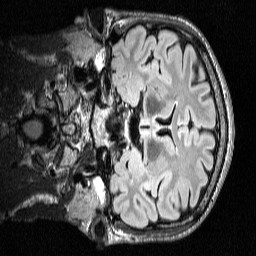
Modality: FLAIR
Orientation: coronal
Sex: male
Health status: ill
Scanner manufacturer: siemens
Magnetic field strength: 3 T
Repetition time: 7 s
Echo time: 0.372 s